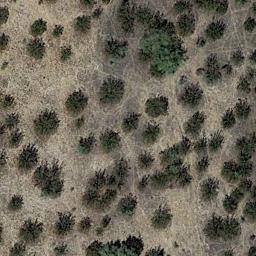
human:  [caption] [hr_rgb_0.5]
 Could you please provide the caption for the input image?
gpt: Chaparral is evenly distributed on the sand .

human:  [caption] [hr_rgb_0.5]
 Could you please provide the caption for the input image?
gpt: There is a wood in this jungle .

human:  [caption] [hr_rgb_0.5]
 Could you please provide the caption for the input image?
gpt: Some disconnected chaparrals grow in the desert .

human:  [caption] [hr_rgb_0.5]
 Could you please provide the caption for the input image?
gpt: There are some different kinds of bushes make up the chaparral on the desert .

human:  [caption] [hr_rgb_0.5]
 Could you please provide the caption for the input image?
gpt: The vegetation in the chaparral is approximately the same size .